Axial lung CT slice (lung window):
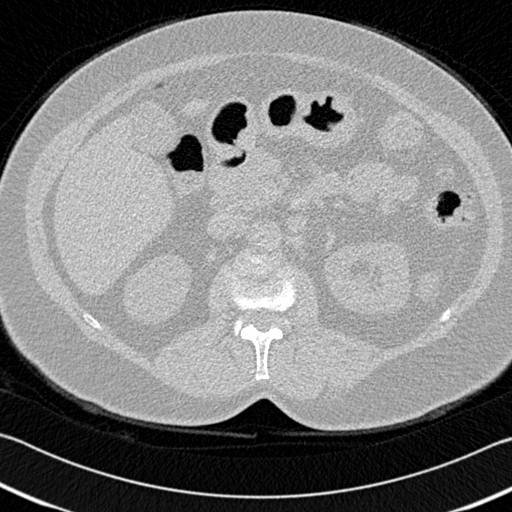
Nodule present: no